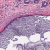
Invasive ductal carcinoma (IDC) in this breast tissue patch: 0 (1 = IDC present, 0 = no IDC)